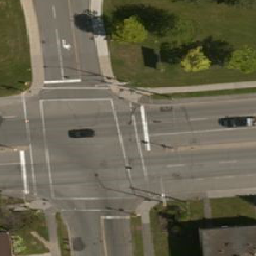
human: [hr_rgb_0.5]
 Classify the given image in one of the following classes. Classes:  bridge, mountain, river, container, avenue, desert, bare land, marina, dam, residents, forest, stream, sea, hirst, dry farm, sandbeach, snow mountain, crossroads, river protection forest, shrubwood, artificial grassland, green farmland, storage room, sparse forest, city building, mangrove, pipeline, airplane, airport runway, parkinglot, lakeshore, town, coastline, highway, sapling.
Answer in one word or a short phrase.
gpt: crossroads